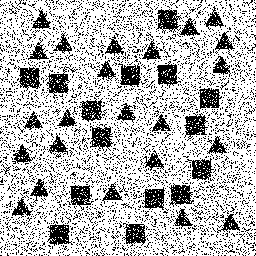
Squares: 15
Triangles: 23
Stars: 0
Total shapes: 38